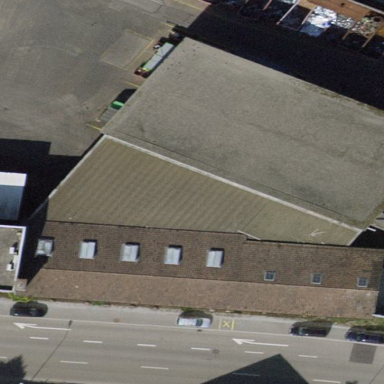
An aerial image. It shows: Industrial building.